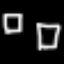
Label: square